Field crop: maize
Growth stage: 1
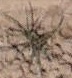
Species: salsola